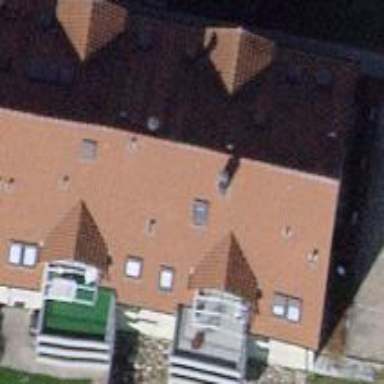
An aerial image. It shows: Image showing building with apartments.